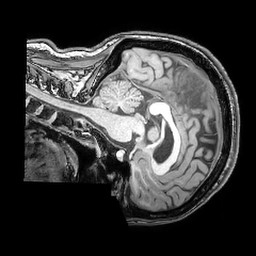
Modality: T1w
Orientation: sagittal
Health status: ill
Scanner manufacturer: philips
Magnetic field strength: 3 T
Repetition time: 0.007 s
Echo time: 0.0035 s